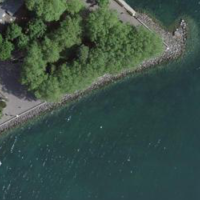
EUNIS habitat code: 14
Species observed at this site:
Chroicocephalus ridibundus
Corvus corone
Podiceps cristatus
Cygnus olor
Cloeon dipterum
Fulica atra
Spatula clypeata
Anas platyrhynchos
Mergus merganser
Sterna hirundo
Columba livia
Passer domesticus